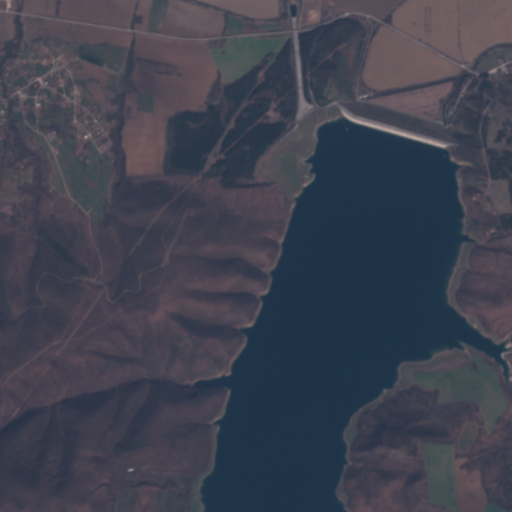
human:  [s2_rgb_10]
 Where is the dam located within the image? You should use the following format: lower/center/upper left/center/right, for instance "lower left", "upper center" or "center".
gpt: The dam is located in the upper right of the image.
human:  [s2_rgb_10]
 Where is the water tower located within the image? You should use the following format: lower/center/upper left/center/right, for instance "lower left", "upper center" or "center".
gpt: The water tower is located in the upper right of the image.
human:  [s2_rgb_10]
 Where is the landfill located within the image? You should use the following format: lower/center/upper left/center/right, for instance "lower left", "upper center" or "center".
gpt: There is no landfill in the image.